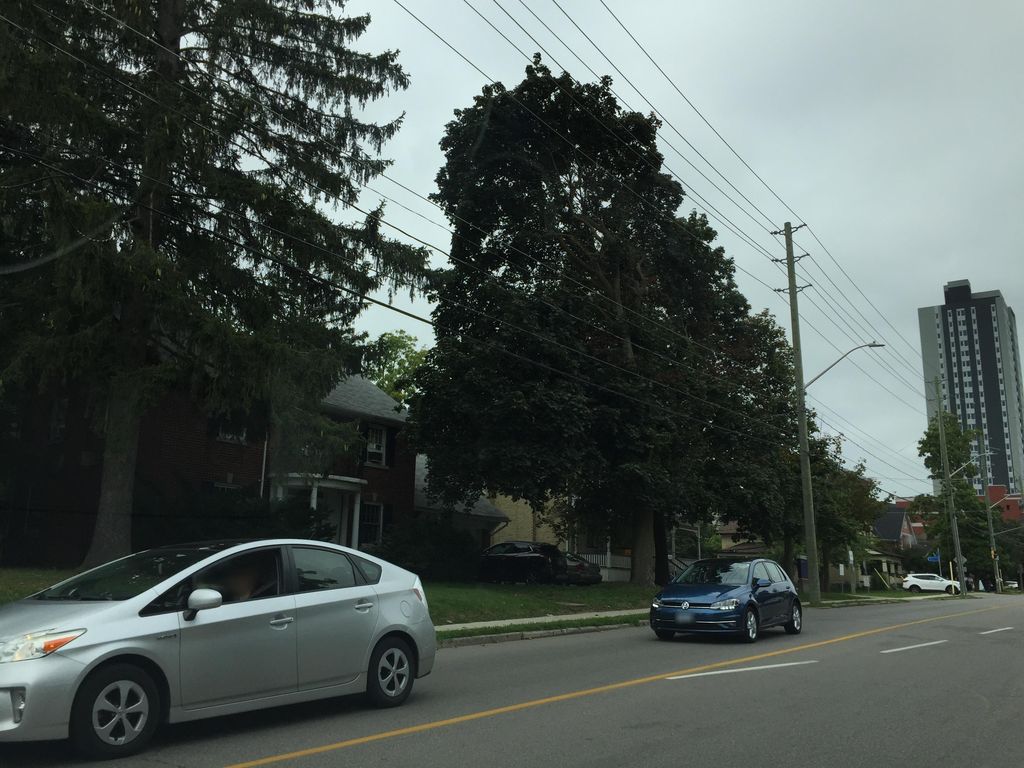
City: kitchener-waterloo